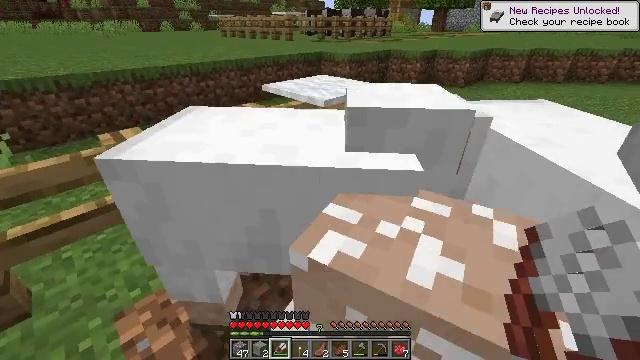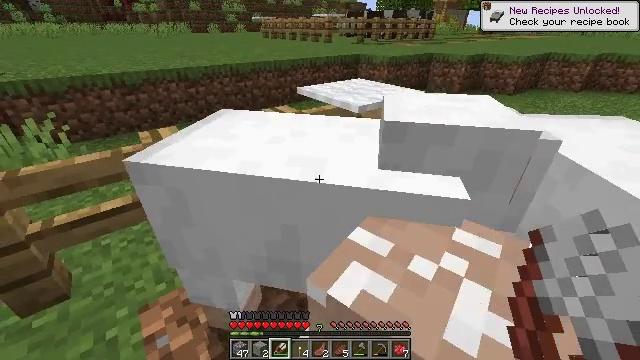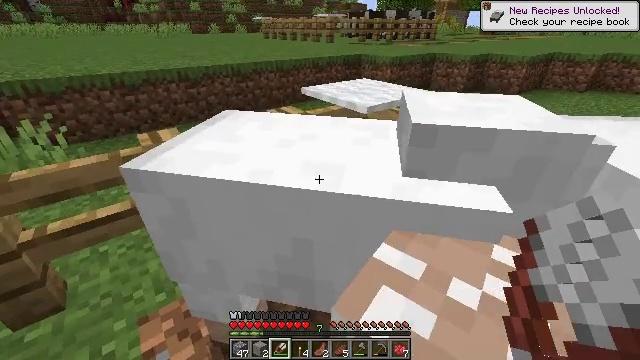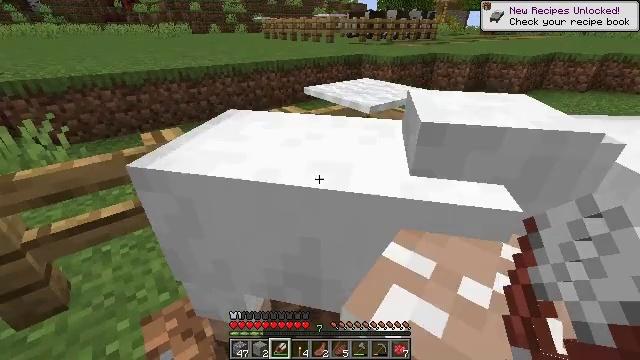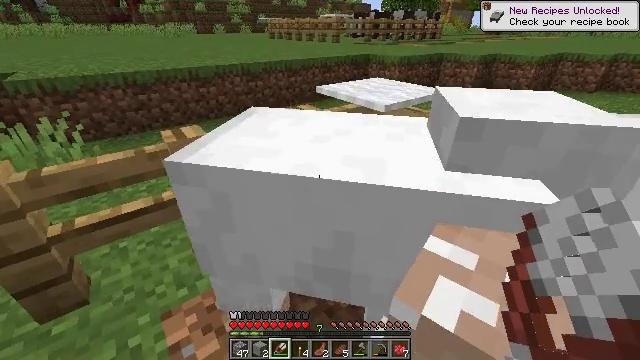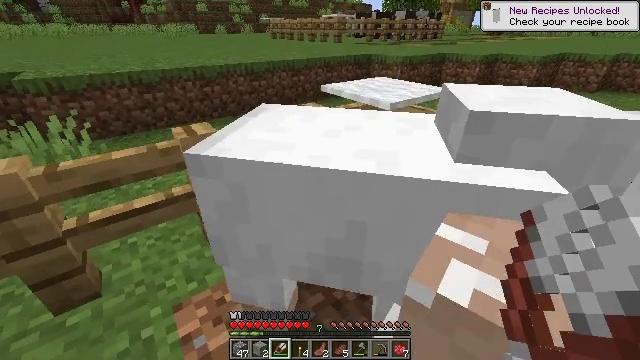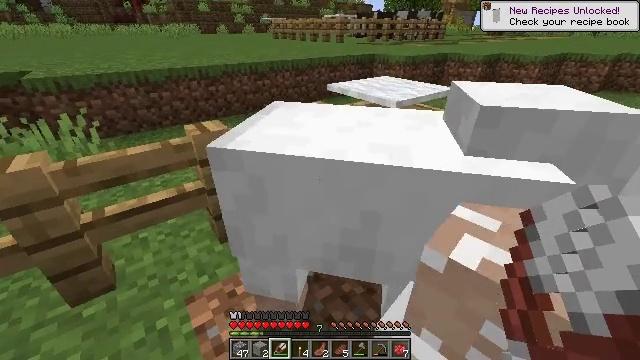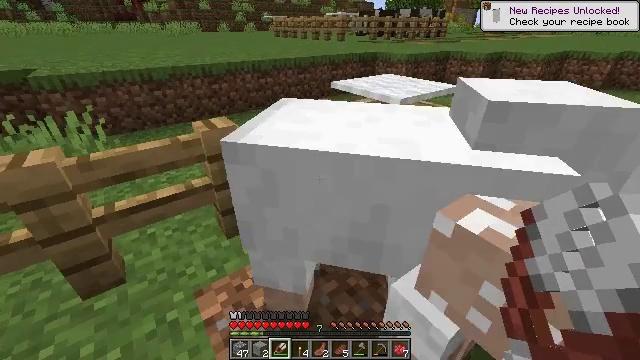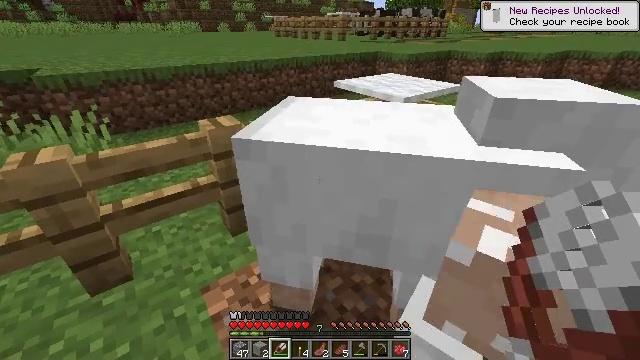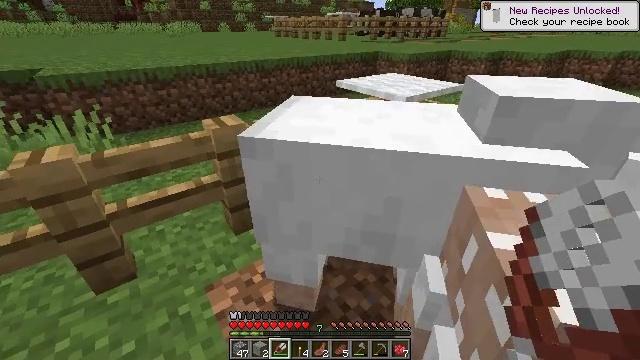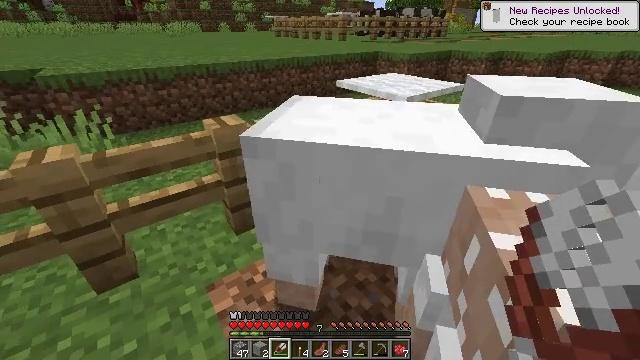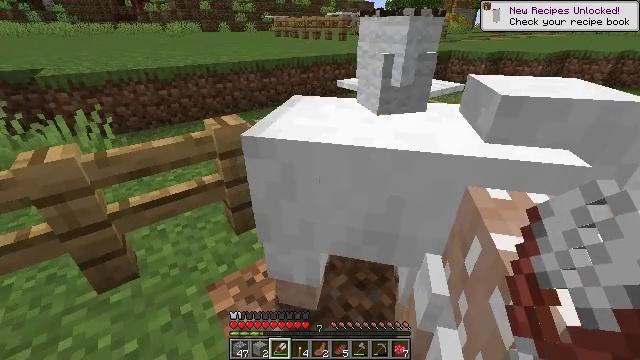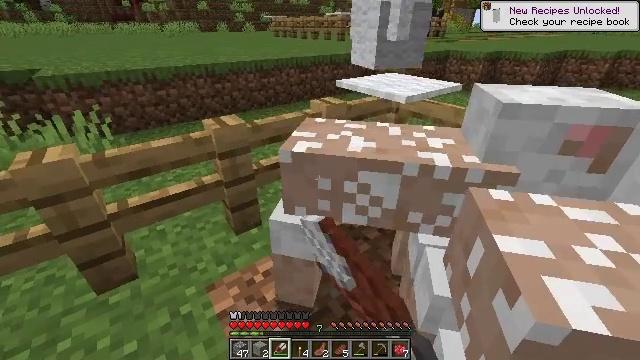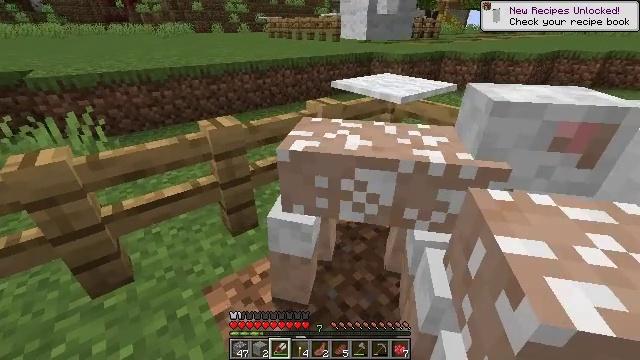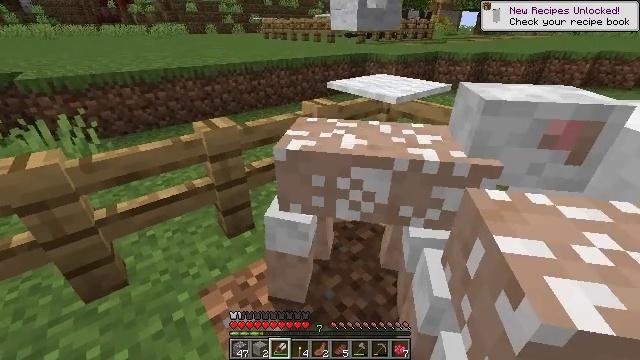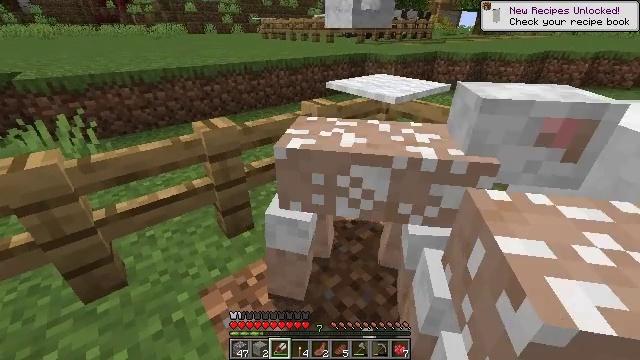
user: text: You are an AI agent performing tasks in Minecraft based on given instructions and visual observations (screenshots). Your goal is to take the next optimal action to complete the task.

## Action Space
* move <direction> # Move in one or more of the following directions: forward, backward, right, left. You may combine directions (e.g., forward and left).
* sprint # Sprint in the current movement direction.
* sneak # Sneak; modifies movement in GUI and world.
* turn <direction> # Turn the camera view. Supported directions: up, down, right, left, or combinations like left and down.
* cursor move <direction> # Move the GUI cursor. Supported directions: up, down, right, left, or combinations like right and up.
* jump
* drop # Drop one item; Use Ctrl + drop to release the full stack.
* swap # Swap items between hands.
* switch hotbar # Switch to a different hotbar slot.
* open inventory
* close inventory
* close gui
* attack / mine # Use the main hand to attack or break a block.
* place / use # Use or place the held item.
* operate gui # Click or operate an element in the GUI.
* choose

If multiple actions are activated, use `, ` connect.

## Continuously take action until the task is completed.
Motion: motion action
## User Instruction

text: Use the crafting grid to craft an iron door.
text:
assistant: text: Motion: turn left
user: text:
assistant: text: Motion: no_op
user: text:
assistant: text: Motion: no_op
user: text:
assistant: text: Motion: no_op
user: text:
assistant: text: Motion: no_op
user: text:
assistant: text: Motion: use / place
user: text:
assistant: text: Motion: use / place
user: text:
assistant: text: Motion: use / place
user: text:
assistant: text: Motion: use / place
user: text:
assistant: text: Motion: no_op
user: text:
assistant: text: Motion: no_op
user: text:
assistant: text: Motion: no_op
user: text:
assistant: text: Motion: no_op
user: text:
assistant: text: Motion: turn right
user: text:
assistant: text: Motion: no_op
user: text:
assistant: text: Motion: no_op
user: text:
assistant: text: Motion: no_op
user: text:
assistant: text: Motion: no_op
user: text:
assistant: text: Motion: turn right
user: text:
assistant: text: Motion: move forward, turn right
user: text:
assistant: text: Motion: move forward, turn right and up
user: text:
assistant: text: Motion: move forward
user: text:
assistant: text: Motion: move forward
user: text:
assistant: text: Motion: move forward
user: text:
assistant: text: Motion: move forward, turn right
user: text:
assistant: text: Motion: move forward, turn right
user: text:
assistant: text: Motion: move forward, turn right
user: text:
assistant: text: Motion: turn right and down
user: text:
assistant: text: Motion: turn right
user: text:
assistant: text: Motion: turn right